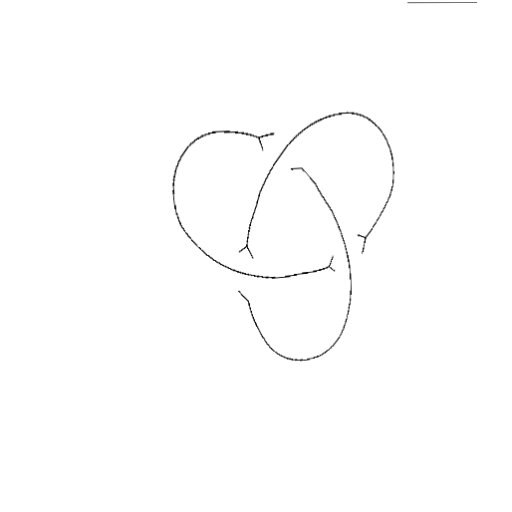
Crossing number: 3